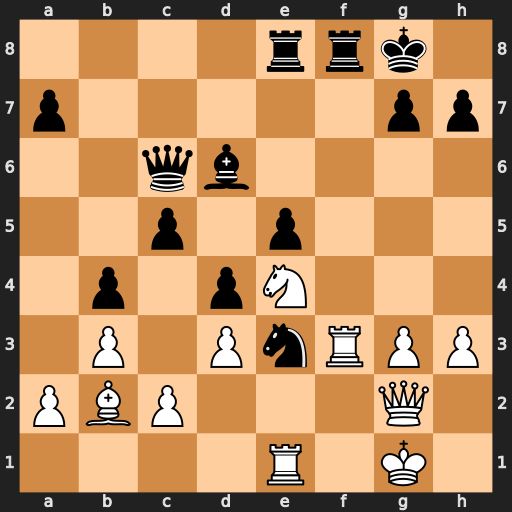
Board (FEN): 4rrk1/p5pp/2qb4/2p1p3/1p1pN3/1P1PnRPP/PBP3Q1/4R1K1
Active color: w
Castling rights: -
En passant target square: -
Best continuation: Rfxe3 dxe3 Nf6+ Rxf6 Qxc6